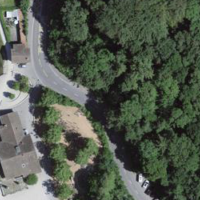
EUNIS habitat code: 53
Species observed at this site:
Impatiens parviflora
Lycopus europaeus
Sorbus aucuparia
Fagus sylvatica
Stachys sylvatica
Passer domesticus
Sambucus nigra
Circaea lutetiana